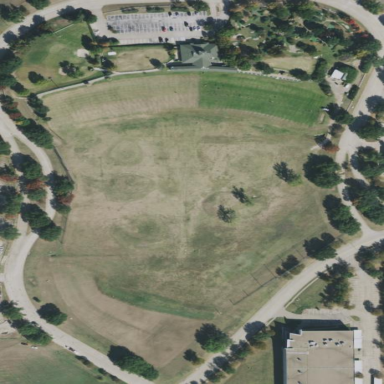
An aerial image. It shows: Driving range for golf practice.